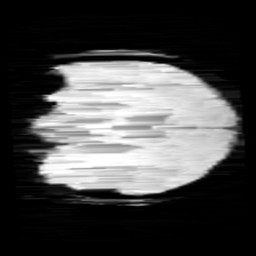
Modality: minIP
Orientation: coronal
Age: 12
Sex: female
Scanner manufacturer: siemens
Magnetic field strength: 3 T
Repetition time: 0.027 s
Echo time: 0.02 s